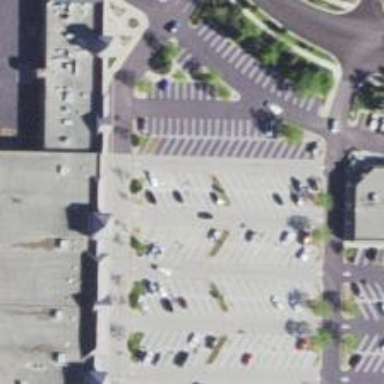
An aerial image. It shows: Retail area.